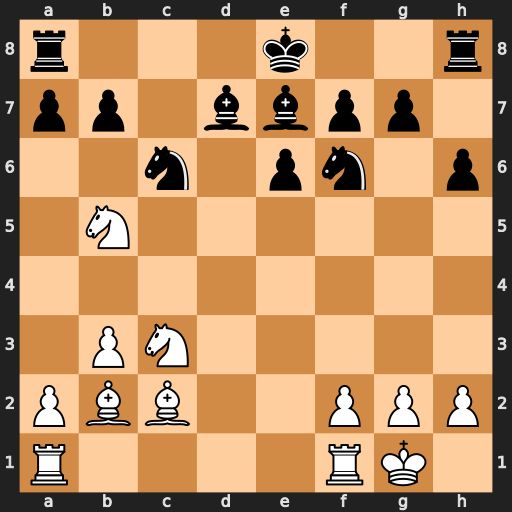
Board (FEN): r3k2r/pp1bbpp1/2n1pn1p/1N6/8/1PN5/PBB2PPP/R4RK1
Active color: w
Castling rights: kq
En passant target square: -
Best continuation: Nc7+ Kd8 Nxa8